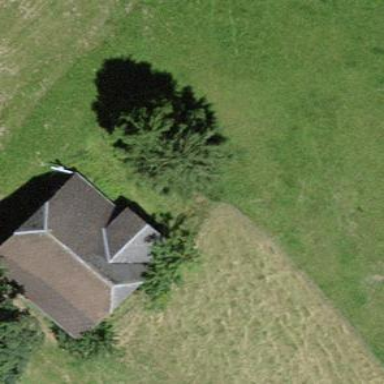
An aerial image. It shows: Barn.